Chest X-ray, PA view. Patient: 61 years old, sex M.
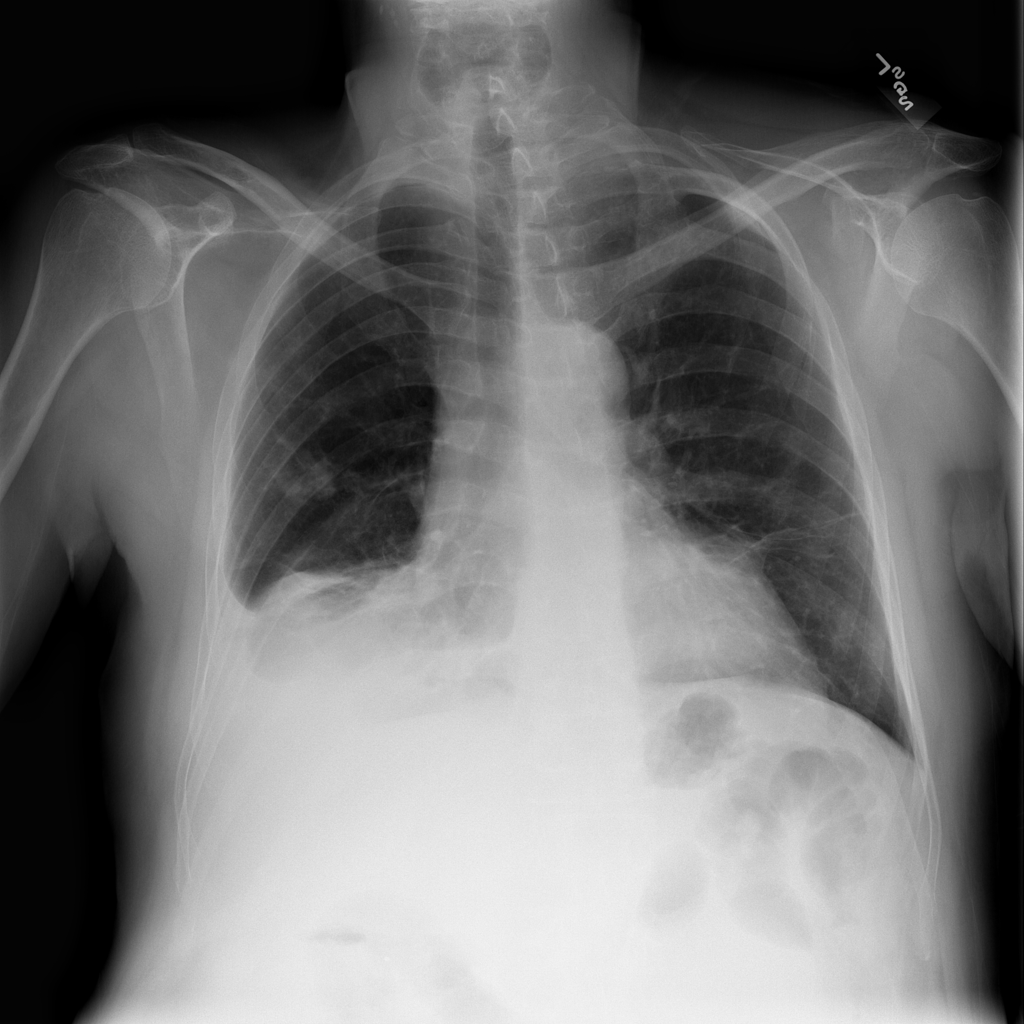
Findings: Effusion